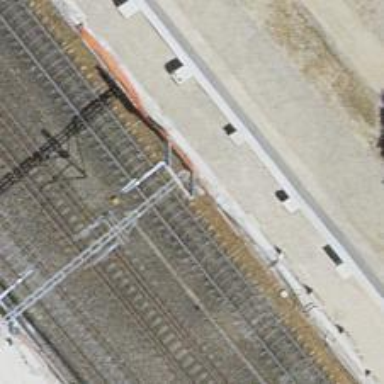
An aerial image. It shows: One track with electrified contact line.